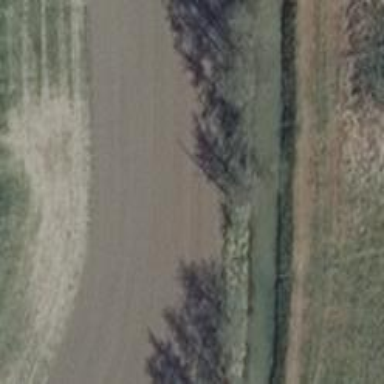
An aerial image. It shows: Row of deciduous broadleaved trees.